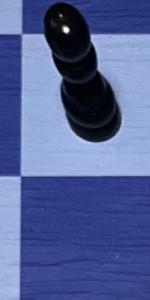
Label: Empty